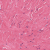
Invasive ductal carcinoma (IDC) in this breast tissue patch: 0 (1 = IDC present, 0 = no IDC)